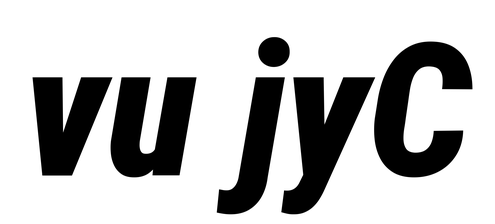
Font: Roboto-Italic_Condensed_Black_Italic